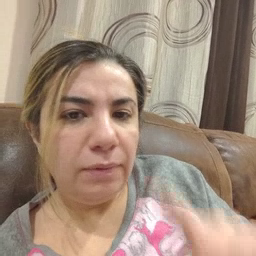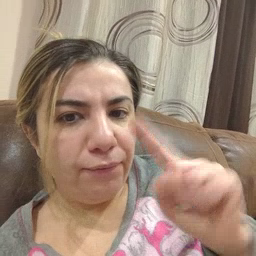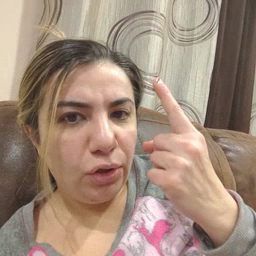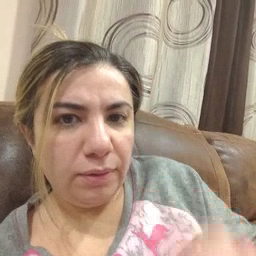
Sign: first